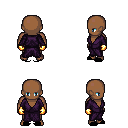
a pixel art fantasy rpg character, male body template, human, dark skin, purple robe, red pants, plain hairstyle, gold gloves, black slippers, four views (front, back, left, right), 2x2 character sprite sheet, small pixel art, hard edges, no anti-aliasing